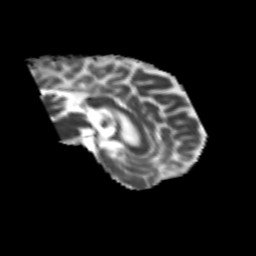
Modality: MD
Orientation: sagittal
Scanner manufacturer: siemens
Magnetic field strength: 3 T
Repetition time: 6.8 s
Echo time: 0.093 s